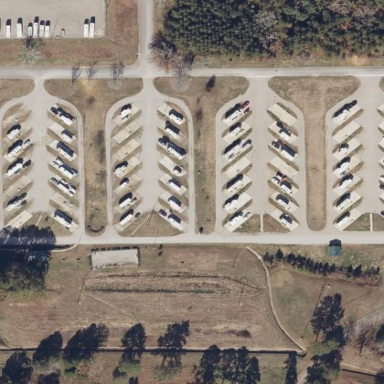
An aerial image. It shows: Caravan site with sanitary dump station.